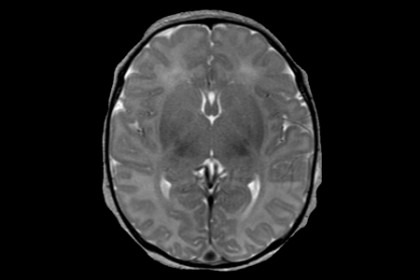
Label: notumor